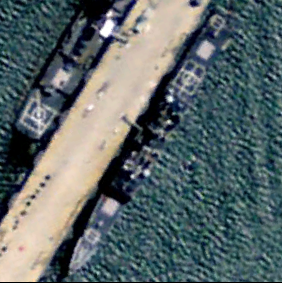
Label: cruiser